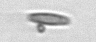
Label: pennate